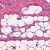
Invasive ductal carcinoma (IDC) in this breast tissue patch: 0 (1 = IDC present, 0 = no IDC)